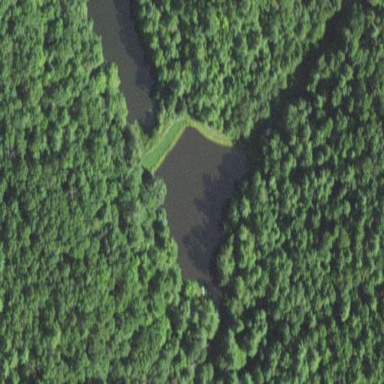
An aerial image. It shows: Serene pond surrounded by nature.